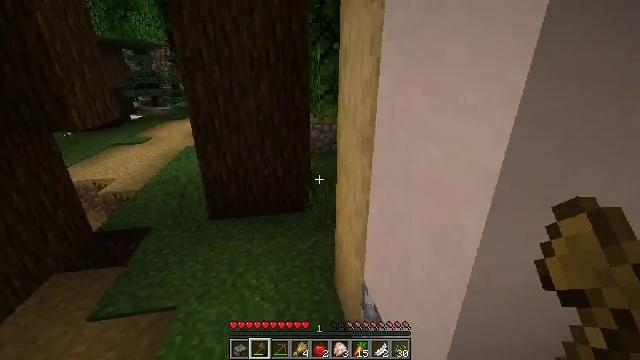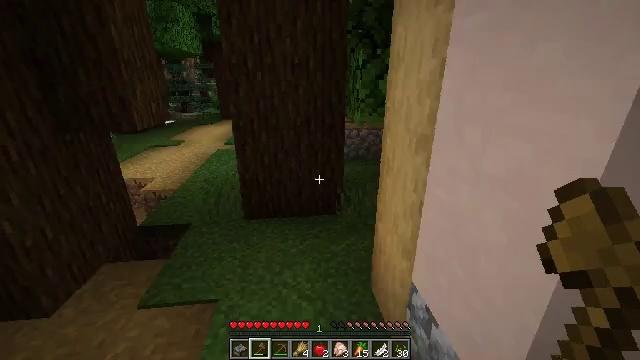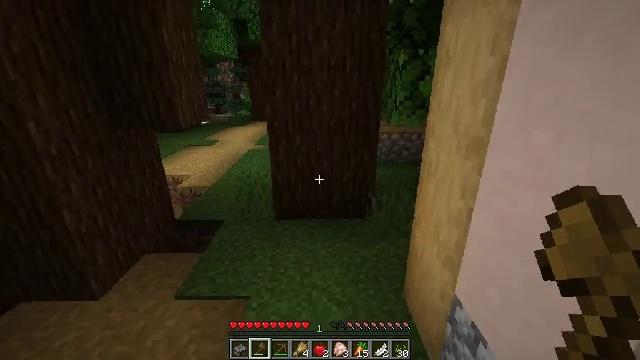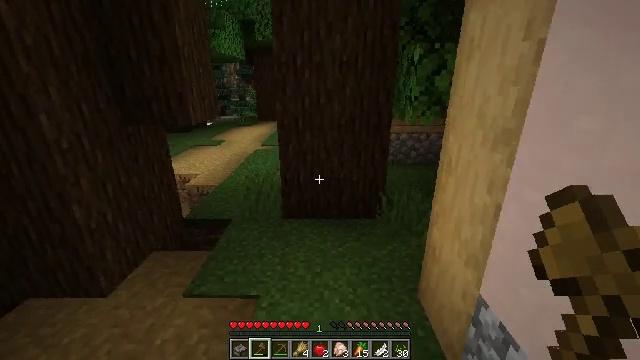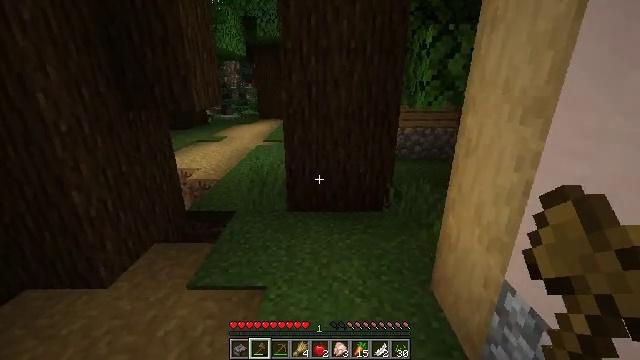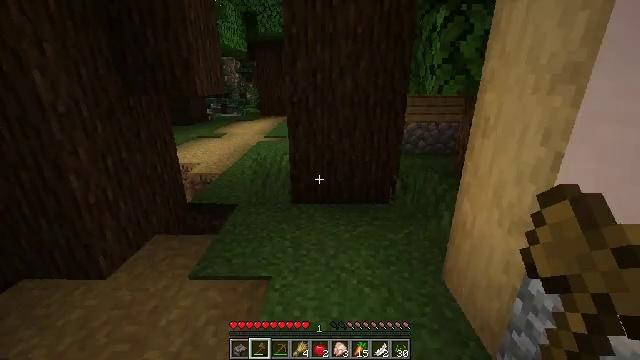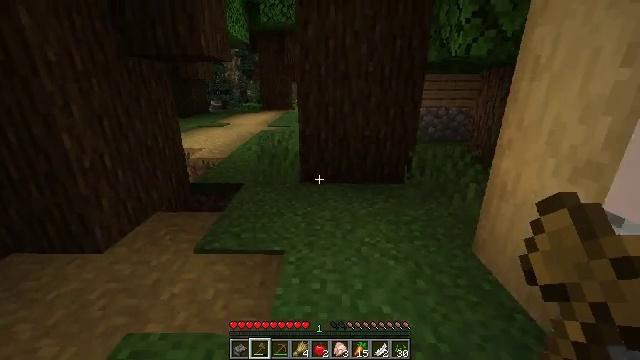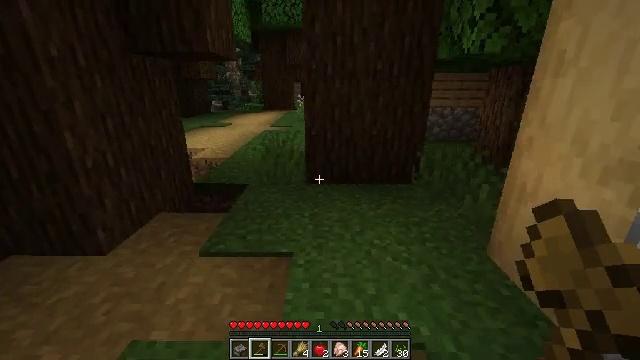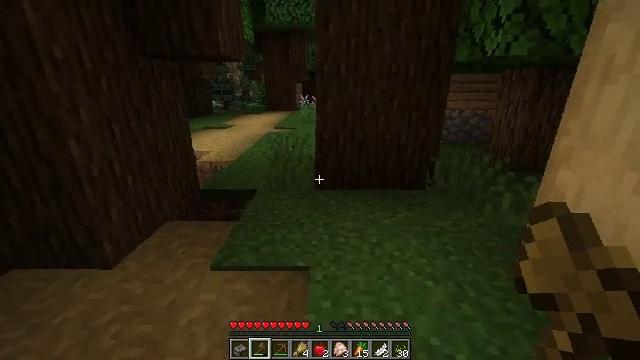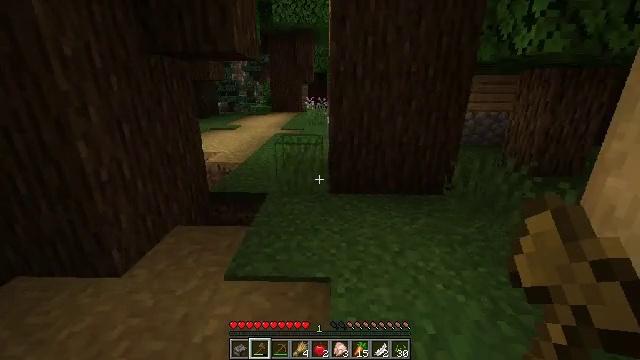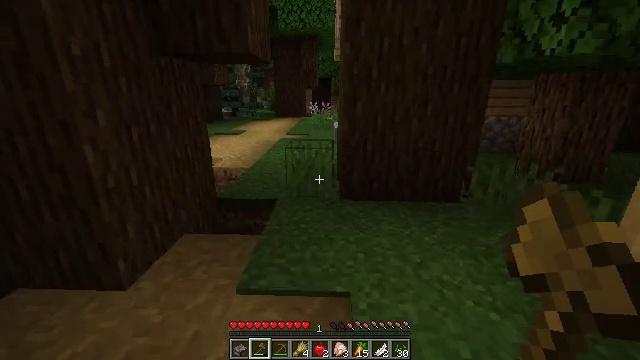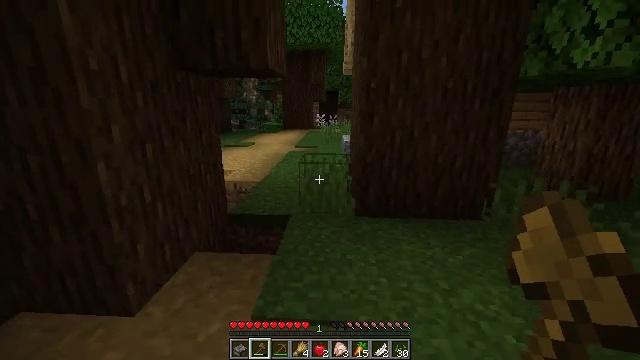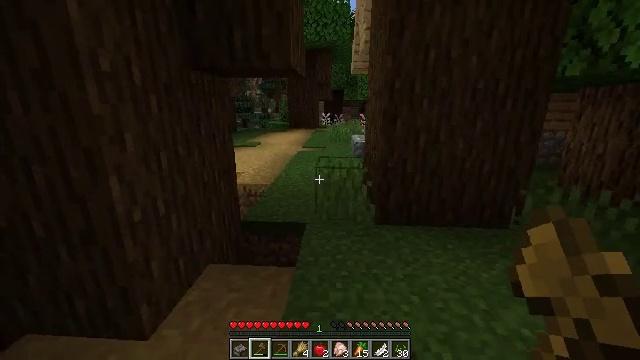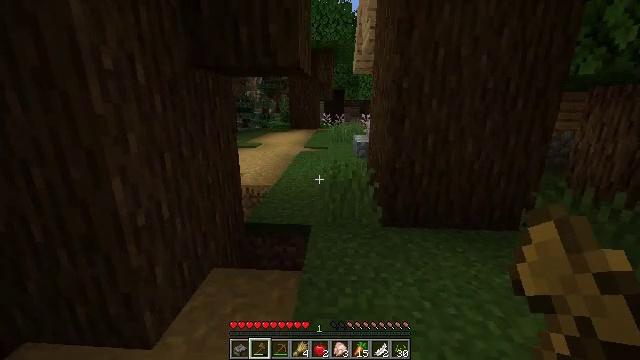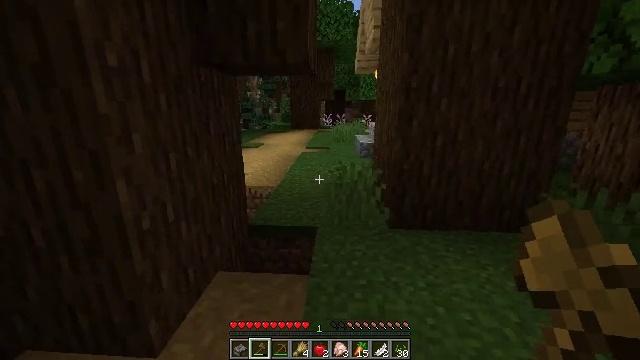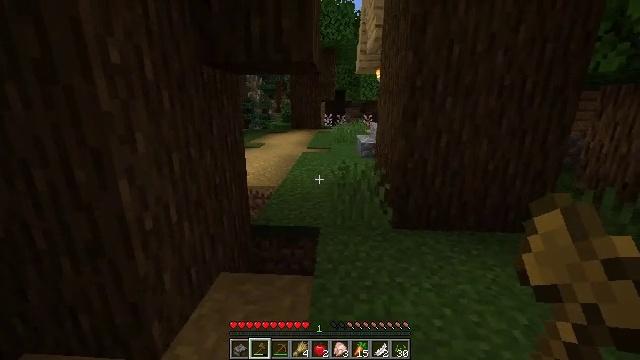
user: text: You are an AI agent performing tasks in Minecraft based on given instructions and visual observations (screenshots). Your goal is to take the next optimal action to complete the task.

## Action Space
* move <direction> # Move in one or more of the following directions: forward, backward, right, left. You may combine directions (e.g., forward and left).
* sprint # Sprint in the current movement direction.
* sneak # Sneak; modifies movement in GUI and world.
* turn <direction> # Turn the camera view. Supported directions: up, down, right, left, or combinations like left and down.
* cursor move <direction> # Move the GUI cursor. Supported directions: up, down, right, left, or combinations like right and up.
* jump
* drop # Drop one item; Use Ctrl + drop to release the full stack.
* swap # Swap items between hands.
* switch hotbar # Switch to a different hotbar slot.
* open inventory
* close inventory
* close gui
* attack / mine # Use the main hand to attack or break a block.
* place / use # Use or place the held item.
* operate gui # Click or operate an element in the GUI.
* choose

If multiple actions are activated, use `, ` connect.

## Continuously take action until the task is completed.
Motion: motion action
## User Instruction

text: Attack the smithing table to collect it.
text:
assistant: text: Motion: move left, turn left and up
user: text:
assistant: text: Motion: move forward and move left, turn left
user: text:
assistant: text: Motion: move forward and move left
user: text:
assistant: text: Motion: move forward and move left
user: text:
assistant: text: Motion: move forward and move left
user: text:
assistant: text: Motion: move forward and move left
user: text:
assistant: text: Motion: move forward and move left
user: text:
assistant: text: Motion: move forward and move left
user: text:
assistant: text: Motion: move forward and move left
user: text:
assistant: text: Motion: move forward and move left, turn up
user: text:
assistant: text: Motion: move forward and move left, turn left and up
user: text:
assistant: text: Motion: move forward and move left
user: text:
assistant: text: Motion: no_op
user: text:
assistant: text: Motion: no_op
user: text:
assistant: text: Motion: no_op
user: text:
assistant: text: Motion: no_op
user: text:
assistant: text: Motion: no_op
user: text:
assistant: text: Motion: move forward
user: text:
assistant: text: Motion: move forward
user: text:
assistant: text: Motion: move forward
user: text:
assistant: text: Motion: no_op
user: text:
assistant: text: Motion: move forward
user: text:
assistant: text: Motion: move forward
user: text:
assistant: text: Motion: move forward
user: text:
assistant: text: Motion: move forward
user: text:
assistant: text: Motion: move forward
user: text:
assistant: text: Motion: move forward
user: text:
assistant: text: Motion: move forward
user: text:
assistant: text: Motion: move forward
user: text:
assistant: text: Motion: move forward and move right, turn down